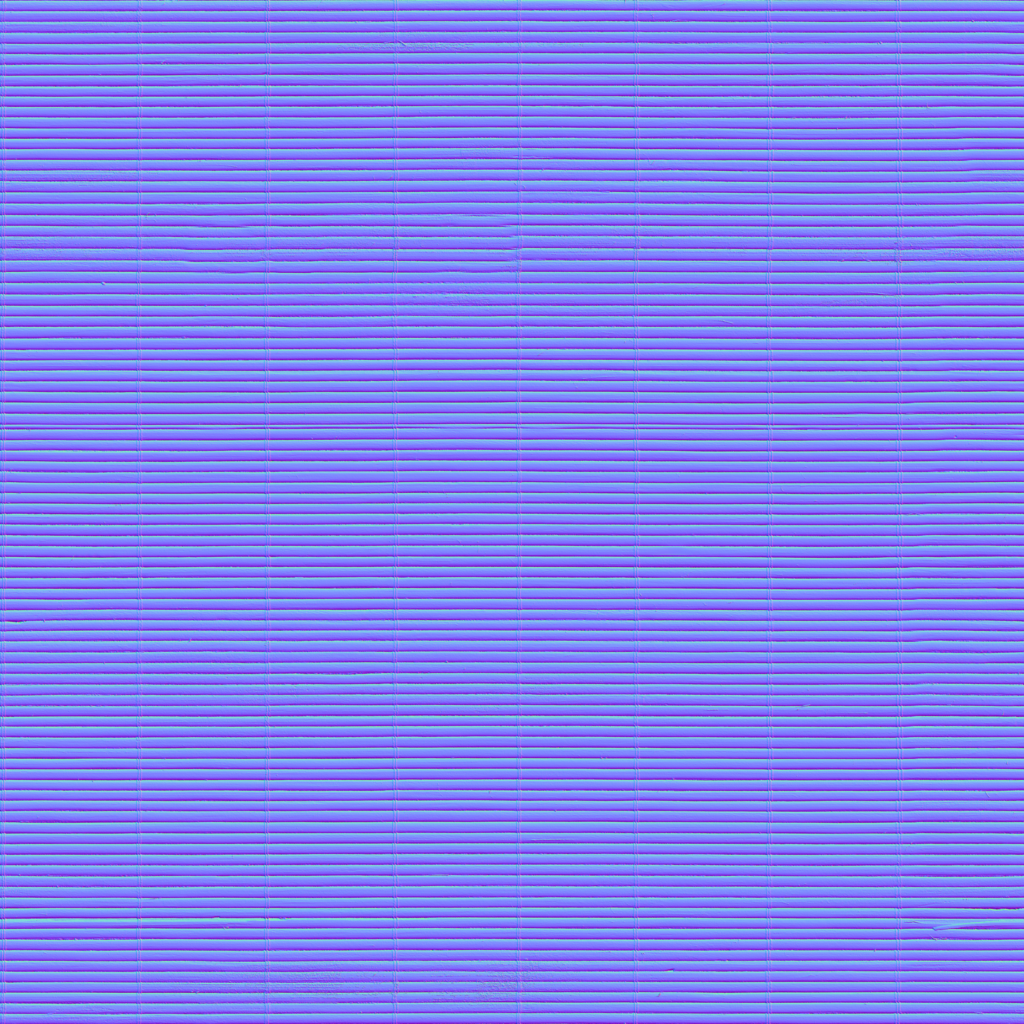
Texture map type: NormalGL